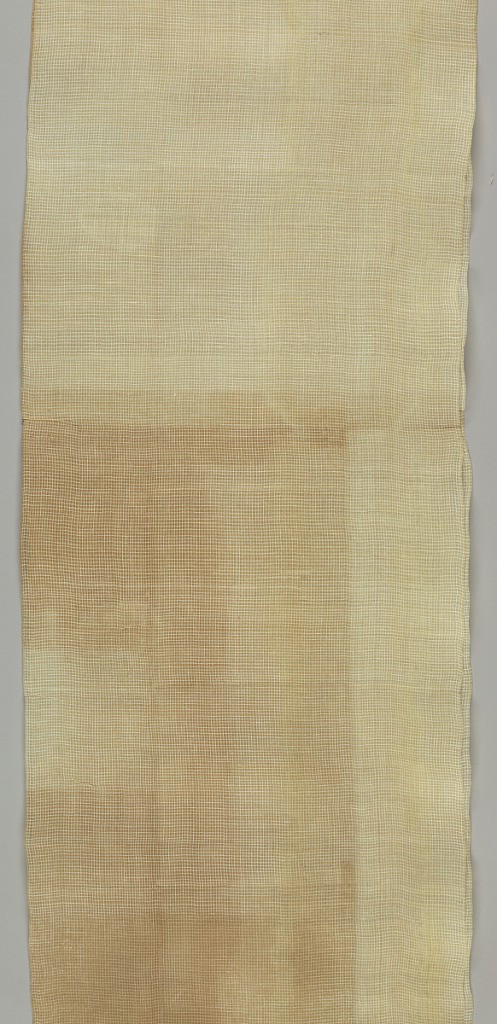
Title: Textile
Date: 19th century
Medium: piña (pineapple) fiber, cotton Technique: plain weave
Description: Cream-colored pineapple fiber with a fine check of white cotton.